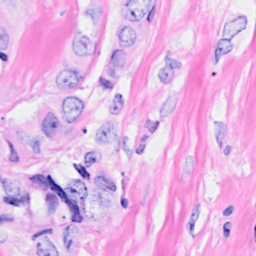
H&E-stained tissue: Breast